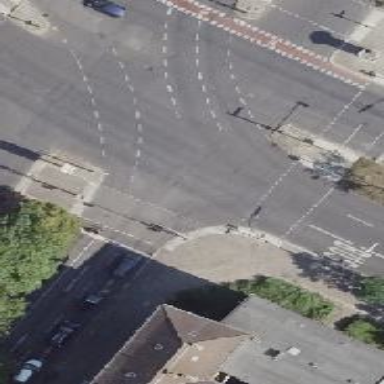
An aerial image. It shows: Crossing with traffic signals.